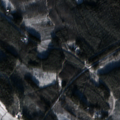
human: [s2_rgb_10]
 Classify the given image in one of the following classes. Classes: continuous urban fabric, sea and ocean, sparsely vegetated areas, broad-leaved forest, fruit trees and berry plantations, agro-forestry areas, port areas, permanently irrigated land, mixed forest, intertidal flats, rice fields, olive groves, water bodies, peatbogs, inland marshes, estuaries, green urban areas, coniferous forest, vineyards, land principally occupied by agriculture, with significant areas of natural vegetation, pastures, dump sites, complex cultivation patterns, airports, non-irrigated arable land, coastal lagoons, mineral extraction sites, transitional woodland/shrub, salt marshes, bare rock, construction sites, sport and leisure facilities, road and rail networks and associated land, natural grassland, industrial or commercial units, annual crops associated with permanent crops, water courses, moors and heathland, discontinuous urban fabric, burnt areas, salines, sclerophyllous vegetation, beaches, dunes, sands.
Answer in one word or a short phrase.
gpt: coniferous forest, mixed forest